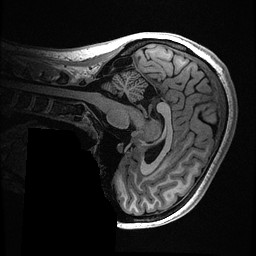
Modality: T1w
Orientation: sagittal
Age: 26
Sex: female
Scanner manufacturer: ge
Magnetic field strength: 3 T
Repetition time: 0.006952 s
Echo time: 0.00292 s